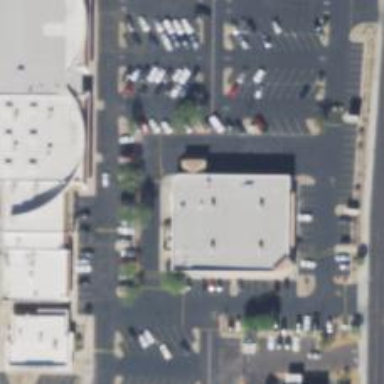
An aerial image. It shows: Pharmacy providing healthcare services.